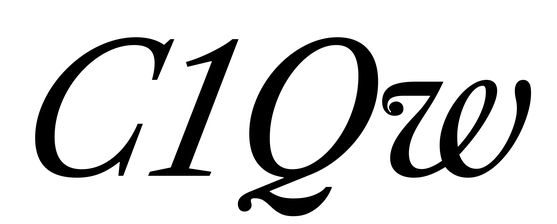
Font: LibreCaslonText-Italic_Italic